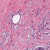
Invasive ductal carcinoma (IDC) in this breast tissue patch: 0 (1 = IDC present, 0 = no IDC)